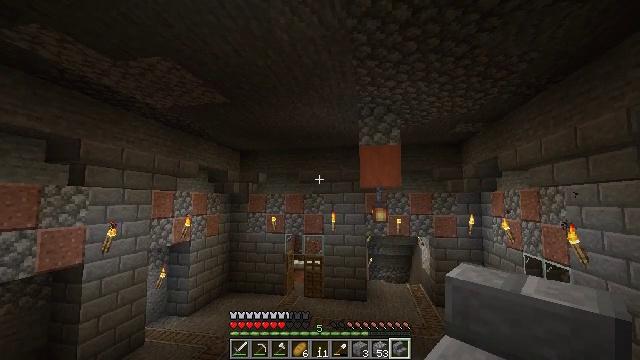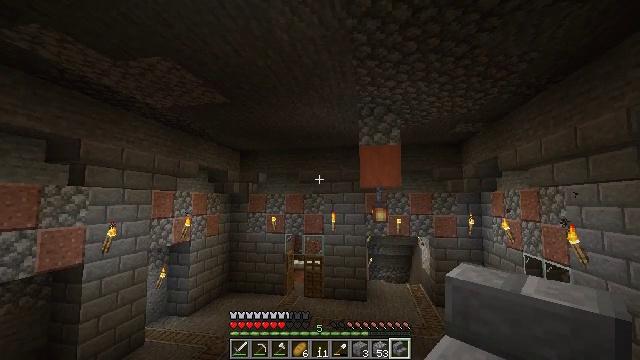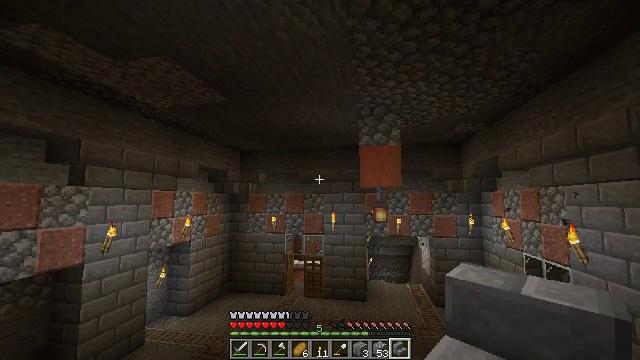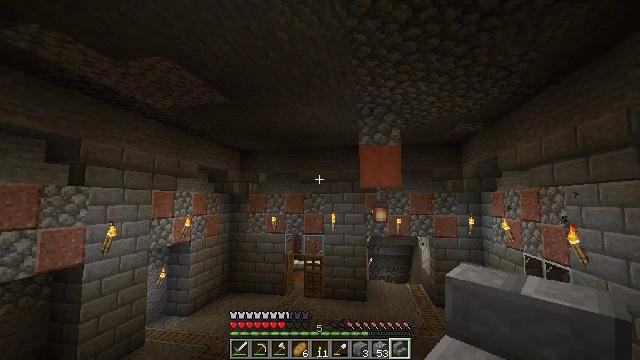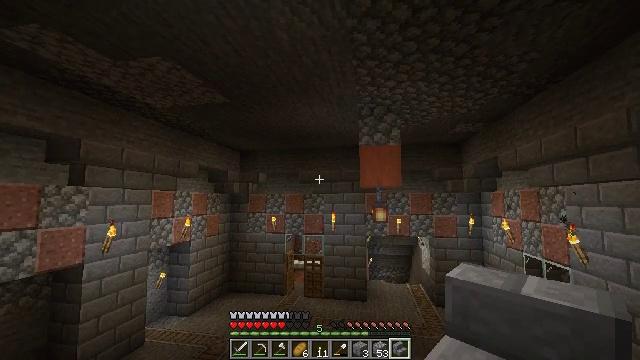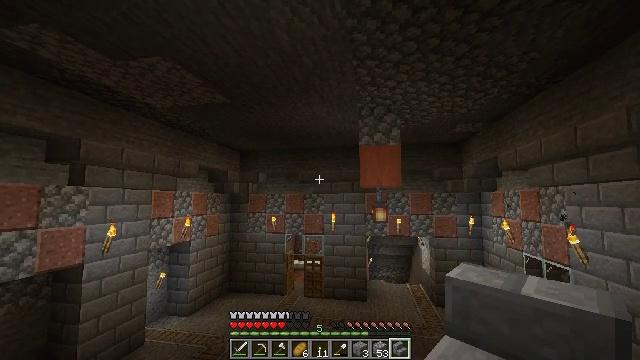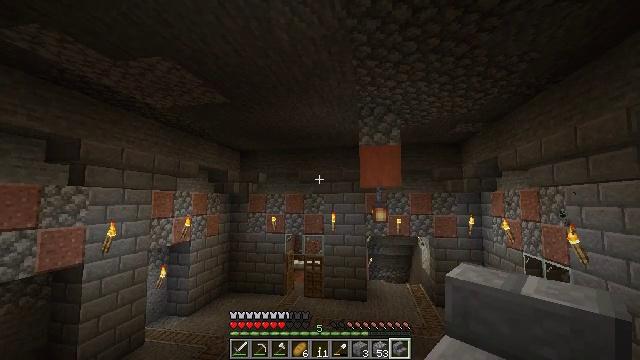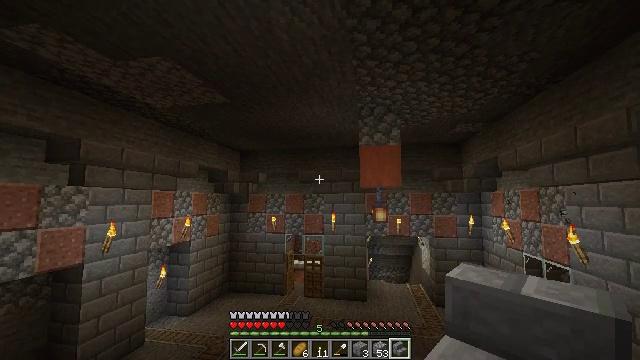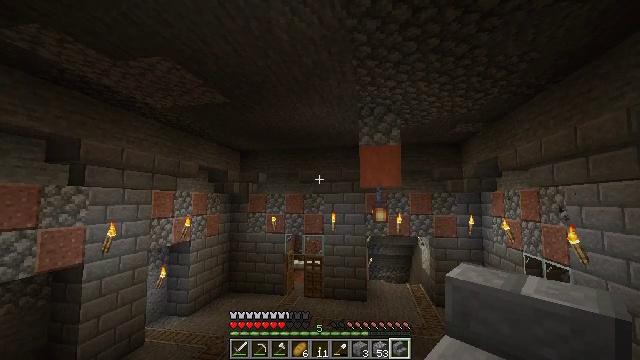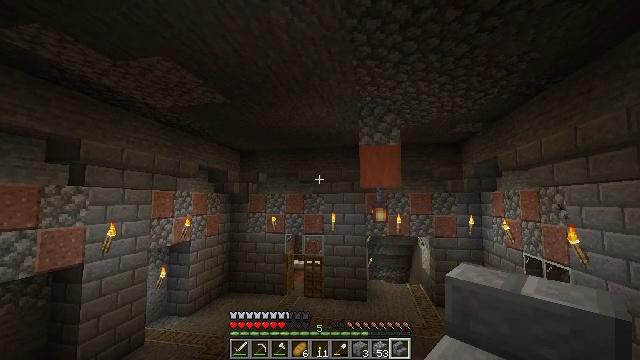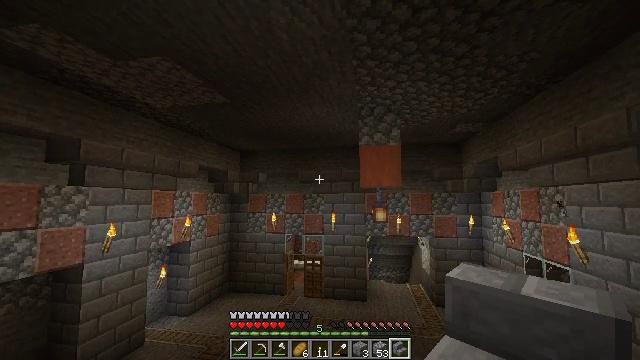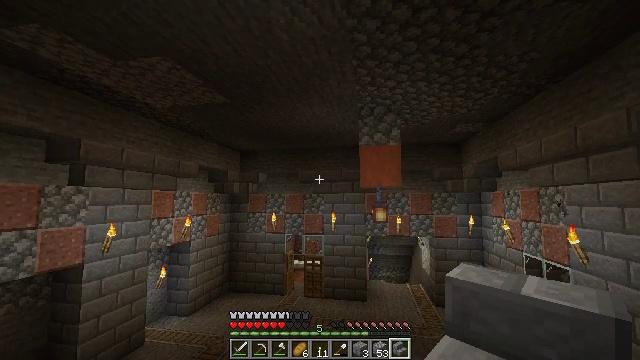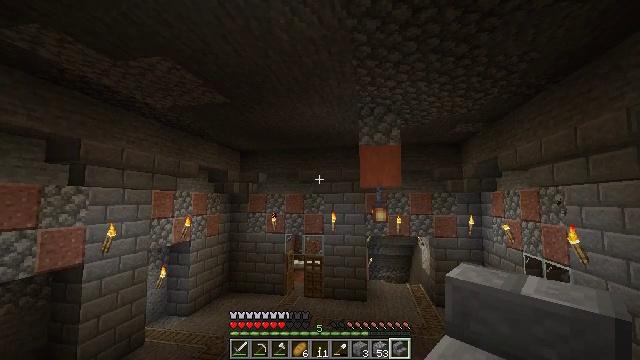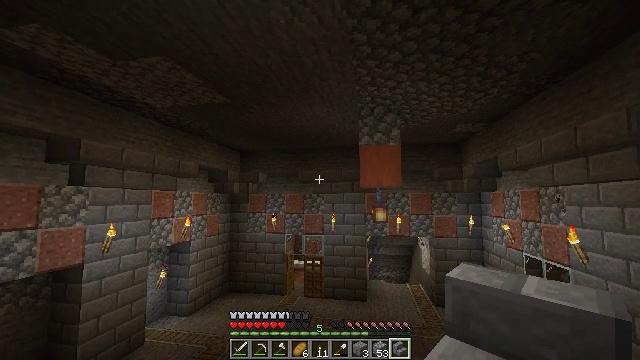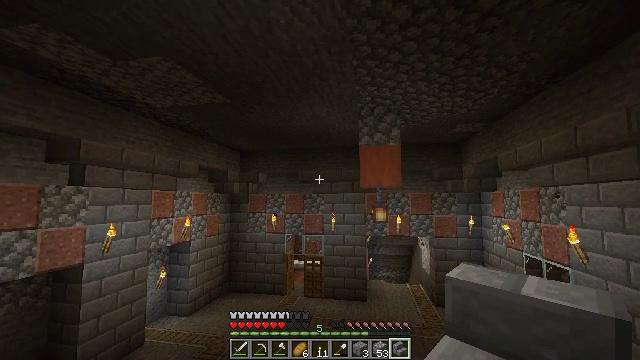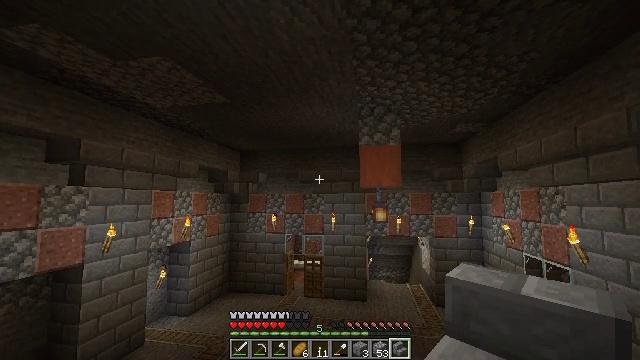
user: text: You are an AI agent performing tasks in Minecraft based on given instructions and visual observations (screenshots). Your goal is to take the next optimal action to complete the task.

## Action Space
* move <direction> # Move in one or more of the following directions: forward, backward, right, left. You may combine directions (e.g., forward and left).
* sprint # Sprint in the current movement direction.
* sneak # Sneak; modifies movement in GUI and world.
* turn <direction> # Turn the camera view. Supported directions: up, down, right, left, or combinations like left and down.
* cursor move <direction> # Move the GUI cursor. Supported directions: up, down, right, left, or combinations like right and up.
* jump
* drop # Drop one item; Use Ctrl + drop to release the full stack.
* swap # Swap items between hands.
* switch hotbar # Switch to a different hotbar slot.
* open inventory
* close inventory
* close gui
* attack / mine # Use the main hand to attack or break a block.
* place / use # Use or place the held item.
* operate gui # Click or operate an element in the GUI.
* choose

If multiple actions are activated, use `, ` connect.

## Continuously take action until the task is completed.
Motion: motion action
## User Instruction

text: Break the stripped acacia log.
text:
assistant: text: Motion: no_op
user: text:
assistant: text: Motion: no_op
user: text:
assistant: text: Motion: no_op
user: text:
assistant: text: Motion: no_op
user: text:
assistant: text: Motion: no_op
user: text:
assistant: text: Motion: no_op
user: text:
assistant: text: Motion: no_op
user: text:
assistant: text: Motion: no_op
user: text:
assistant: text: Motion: no_op
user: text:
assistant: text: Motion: no_op
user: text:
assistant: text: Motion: no_op
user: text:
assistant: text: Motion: no_op
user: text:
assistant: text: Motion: no_op
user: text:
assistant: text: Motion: no_op
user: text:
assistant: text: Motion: no_op
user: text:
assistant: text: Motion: no_op
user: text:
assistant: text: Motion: no_op
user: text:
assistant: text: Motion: no_op
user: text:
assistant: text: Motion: no_op
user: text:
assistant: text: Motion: no_op
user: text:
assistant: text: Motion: no_op
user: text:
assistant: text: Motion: no_op
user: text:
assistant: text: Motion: no_op
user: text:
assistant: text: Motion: no_op
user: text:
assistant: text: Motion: no_op
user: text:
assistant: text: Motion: no_op
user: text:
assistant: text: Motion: no_op
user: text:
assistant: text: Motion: no_op
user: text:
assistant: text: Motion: no_op
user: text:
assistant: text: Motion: no_op